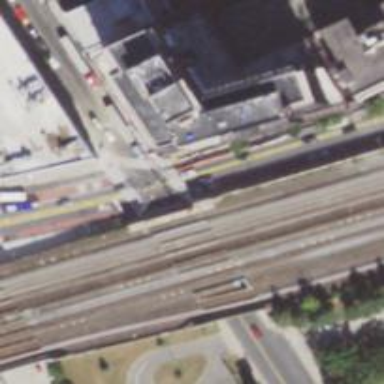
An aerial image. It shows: Bridge over electrified railway track.